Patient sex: F
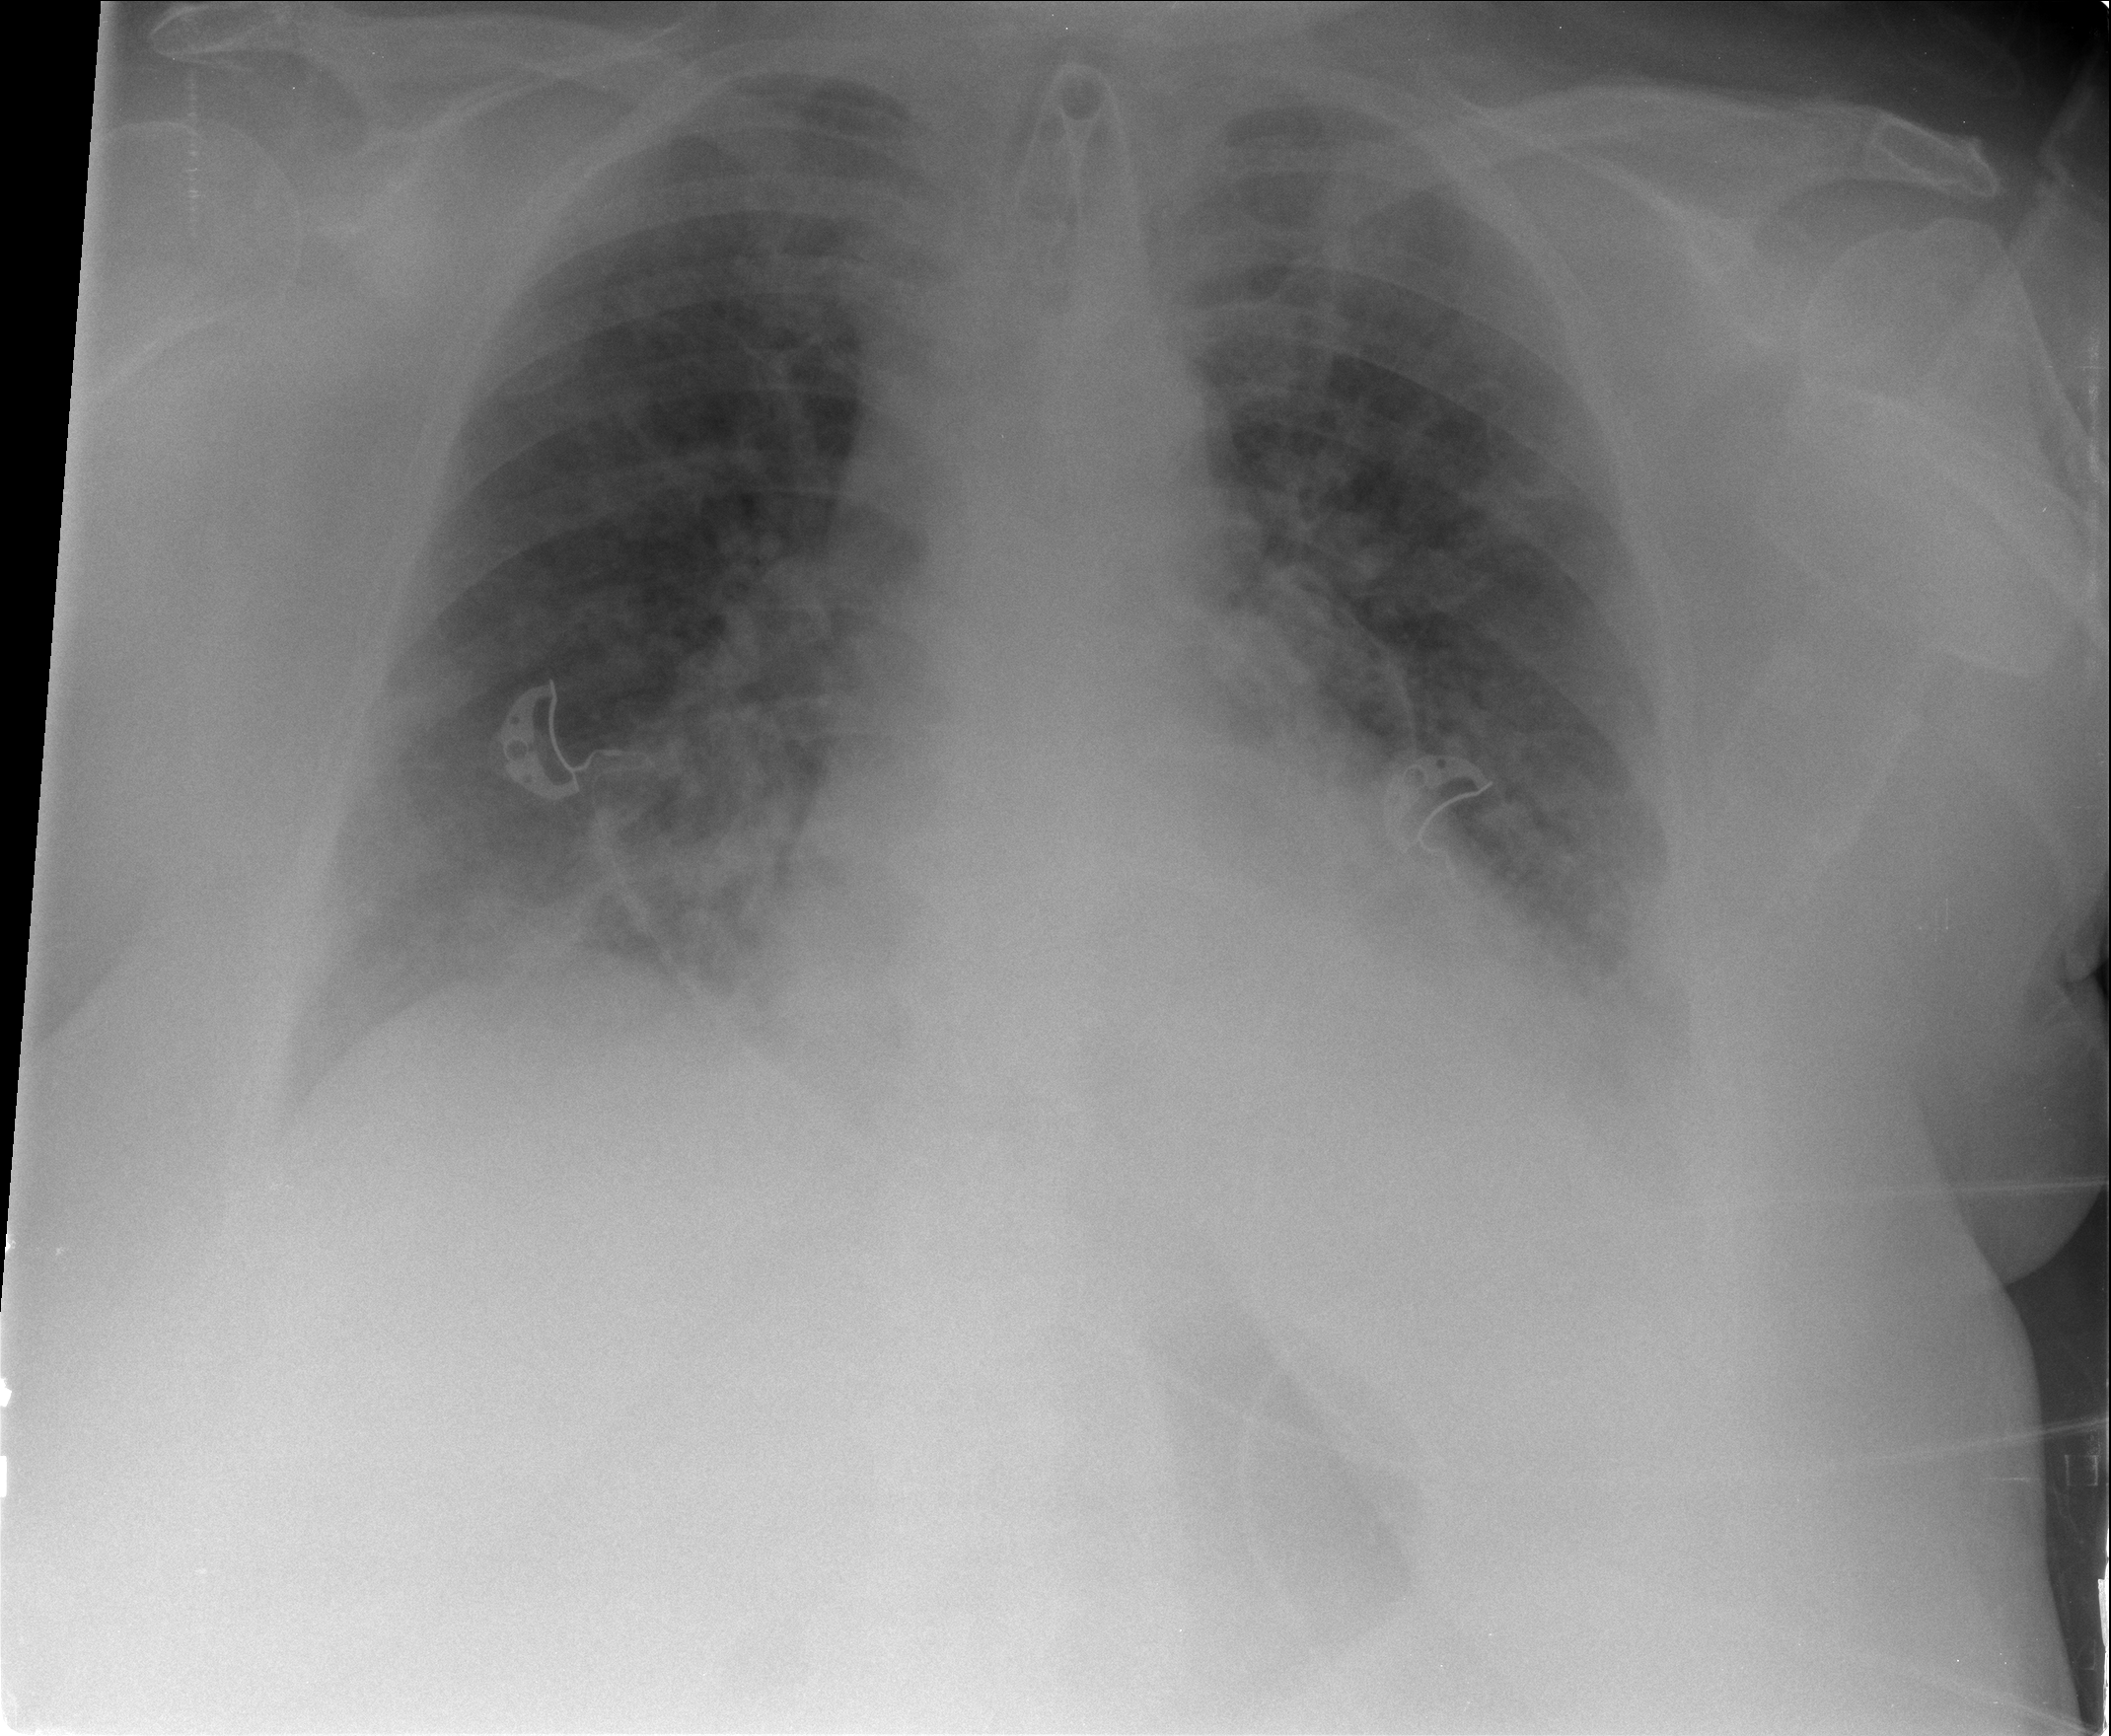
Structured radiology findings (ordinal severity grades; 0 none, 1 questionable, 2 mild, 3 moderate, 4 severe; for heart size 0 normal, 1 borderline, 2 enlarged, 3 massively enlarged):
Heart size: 2
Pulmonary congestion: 2
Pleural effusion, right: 1
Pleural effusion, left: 2
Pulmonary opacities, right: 3
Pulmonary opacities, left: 3
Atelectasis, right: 0
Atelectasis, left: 0